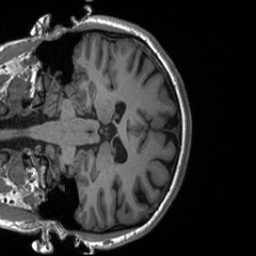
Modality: T1w
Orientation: coronal
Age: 25
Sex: female
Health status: healthy
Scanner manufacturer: siemens
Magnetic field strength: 3 T
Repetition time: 2 s
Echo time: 0.00232 s